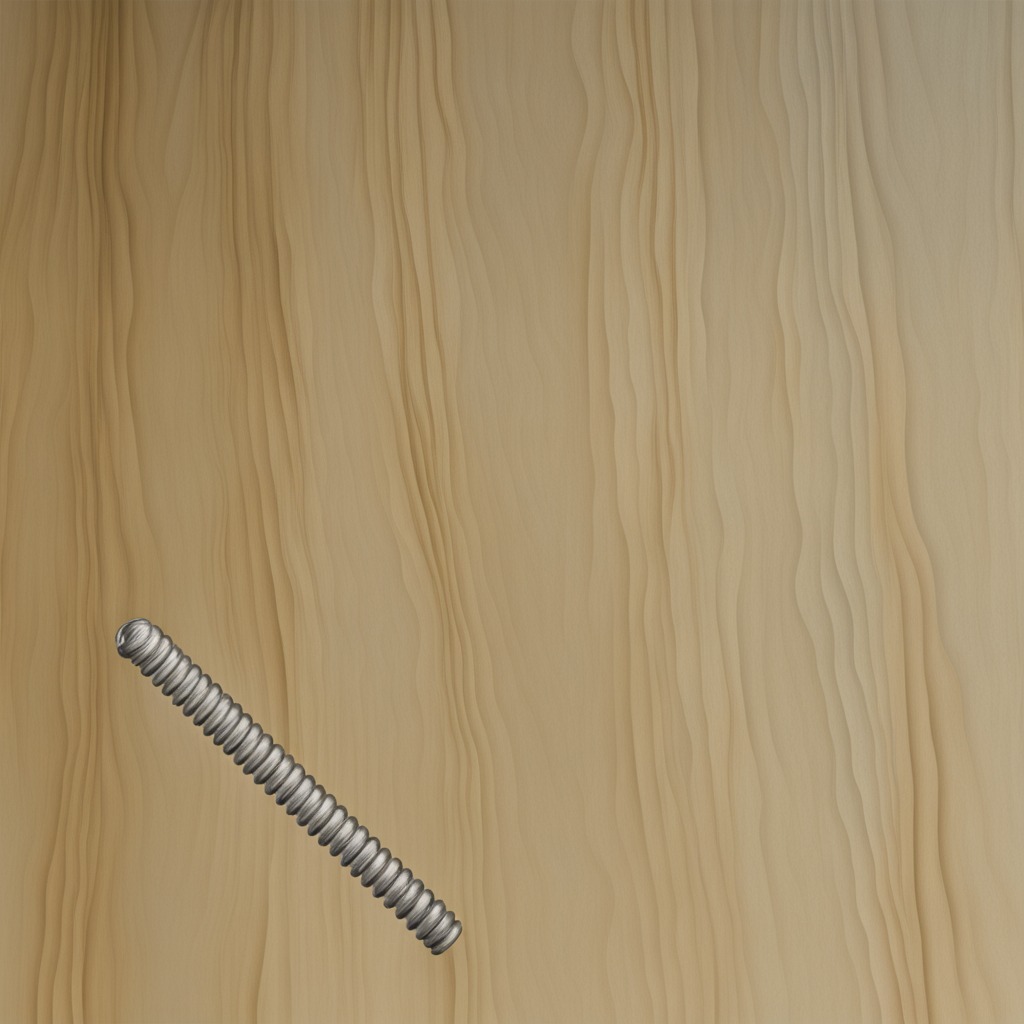
A coiled metal spring lies on the plywood surface in a paint workshop lit by afternoon window light.